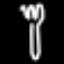
Label: fork